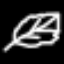
Label: leaf